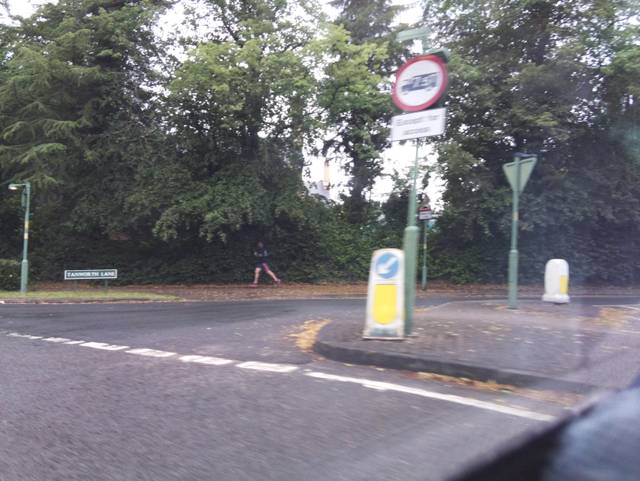
Region: United Kingdom
Coordinates: 52.393, -1.825